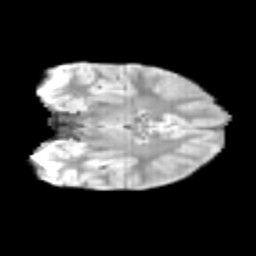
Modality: T2w
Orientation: coronal
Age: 10
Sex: male
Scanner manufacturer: siemens
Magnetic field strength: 3 T
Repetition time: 3.8 s
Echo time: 0.07 s